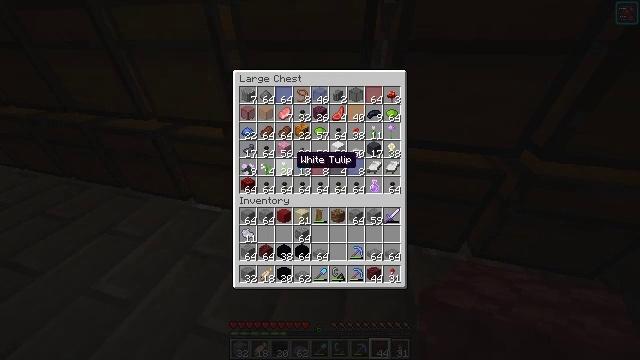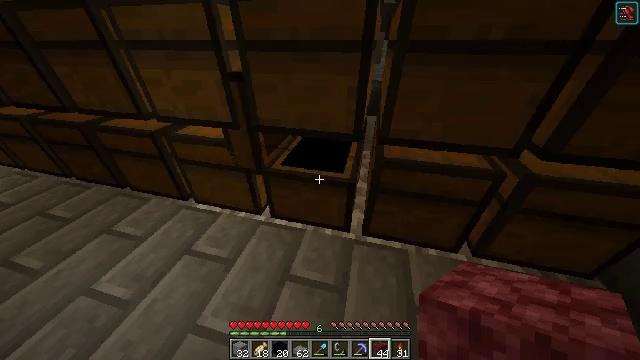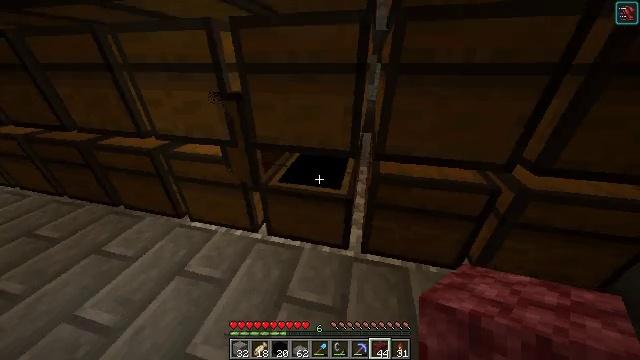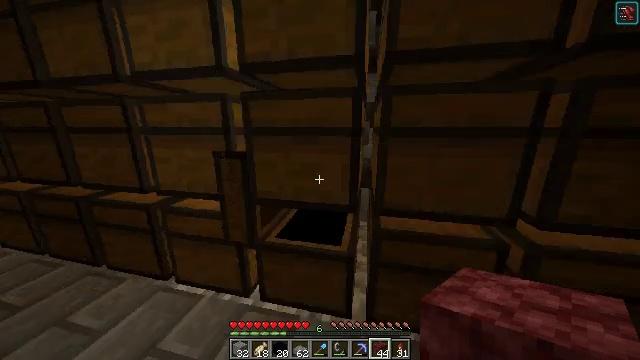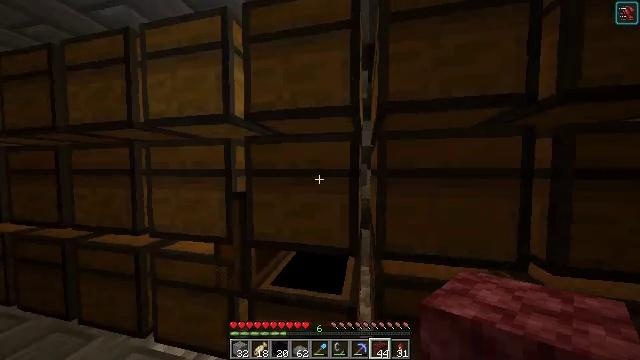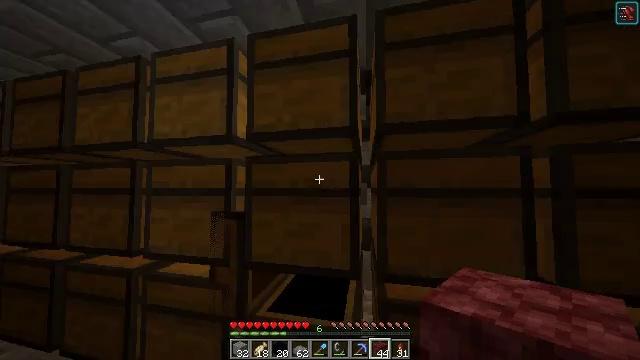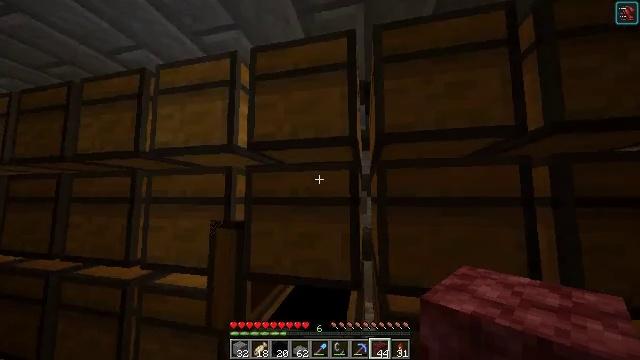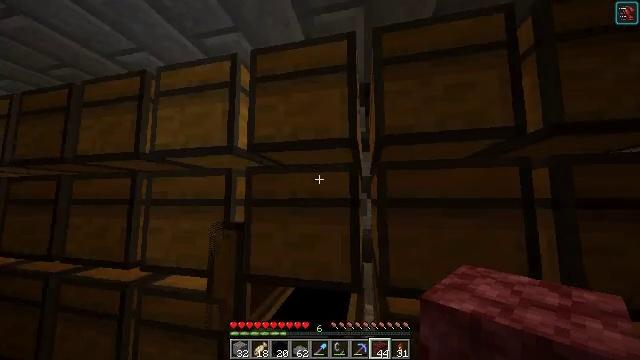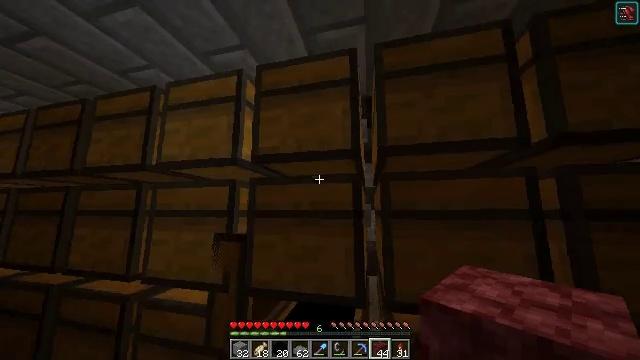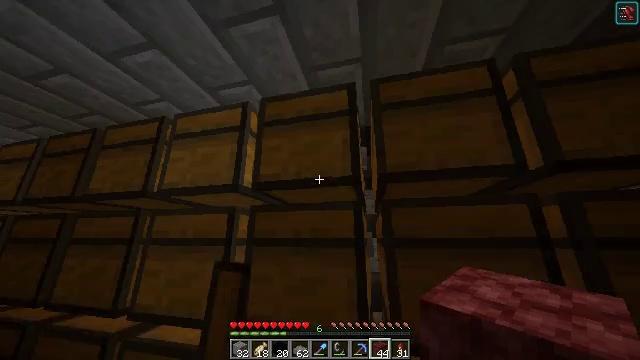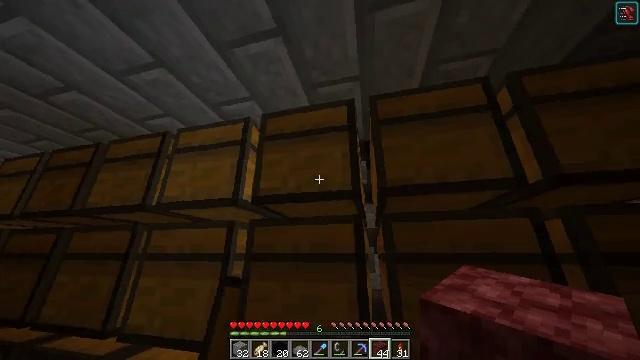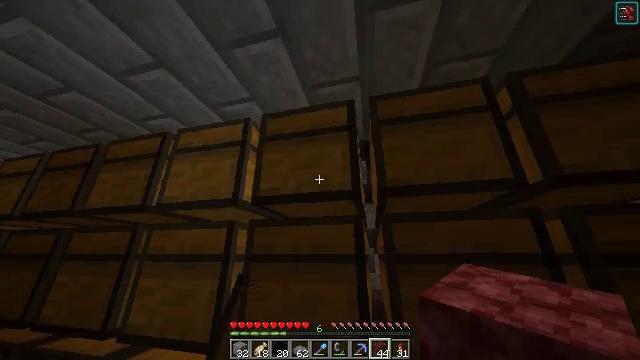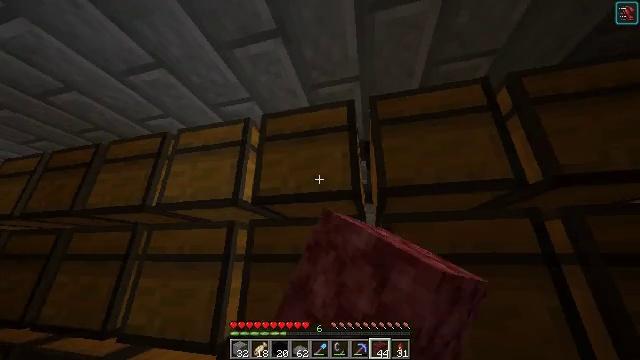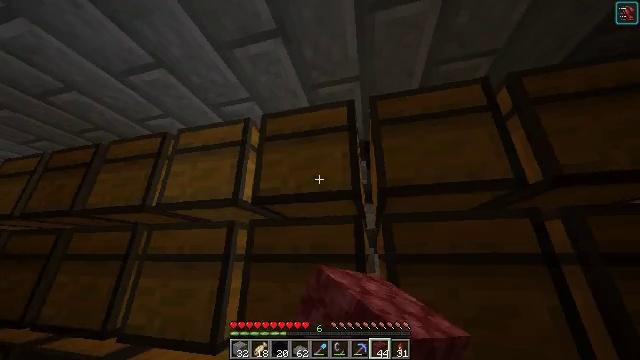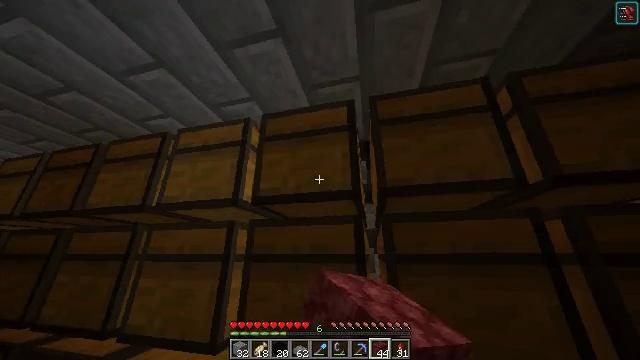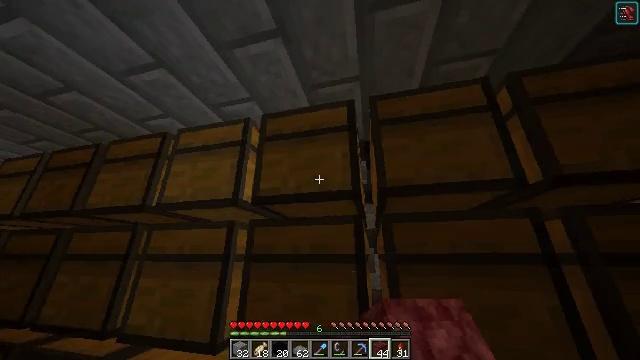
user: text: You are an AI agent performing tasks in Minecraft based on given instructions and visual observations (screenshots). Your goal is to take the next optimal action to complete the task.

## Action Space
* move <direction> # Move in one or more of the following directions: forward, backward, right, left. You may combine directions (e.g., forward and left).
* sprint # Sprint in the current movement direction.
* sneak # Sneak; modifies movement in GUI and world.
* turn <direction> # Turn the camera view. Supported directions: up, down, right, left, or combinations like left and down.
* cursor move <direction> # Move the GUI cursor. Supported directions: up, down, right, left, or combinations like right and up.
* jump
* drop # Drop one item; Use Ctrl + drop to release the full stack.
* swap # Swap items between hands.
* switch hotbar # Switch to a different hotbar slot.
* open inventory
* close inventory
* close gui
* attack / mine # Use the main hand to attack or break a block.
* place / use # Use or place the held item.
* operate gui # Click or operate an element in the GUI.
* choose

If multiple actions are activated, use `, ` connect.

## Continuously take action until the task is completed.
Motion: motion action
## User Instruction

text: Make white concrete powder using the crafting grid.
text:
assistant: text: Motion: no_op
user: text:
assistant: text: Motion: turn up, close gui
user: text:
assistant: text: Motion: turn up
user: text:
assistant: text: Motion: turn up
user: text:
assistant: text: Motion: turn up
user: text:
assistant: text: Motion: turn up
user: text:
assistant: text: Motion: no_op
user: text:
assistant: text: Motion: turn up
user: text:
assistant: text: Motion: turn up
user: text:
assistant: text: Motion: turn up
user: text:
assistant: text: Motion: use / place
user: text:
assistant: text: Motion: use / place
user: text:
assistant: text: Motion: no_op
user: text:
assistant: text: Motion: no_op
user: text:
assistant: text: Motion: no_op
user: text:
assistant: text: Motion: open gui
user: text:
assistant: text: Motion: no_op
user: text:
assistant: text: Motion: no_op
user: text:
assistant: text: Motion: no_op
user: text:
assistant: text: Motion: no_op
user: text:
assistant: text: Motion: no_op
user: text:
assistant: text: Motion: no_op
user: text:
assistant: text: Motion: no_op
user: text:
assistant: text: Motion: no_op
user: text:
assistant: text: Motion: no_op
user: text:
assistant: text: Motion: no_op
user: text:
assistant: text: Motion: no_op
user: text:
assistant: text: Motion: no_op
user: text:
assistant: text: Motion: no_op
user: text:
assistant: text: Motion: cursor move down